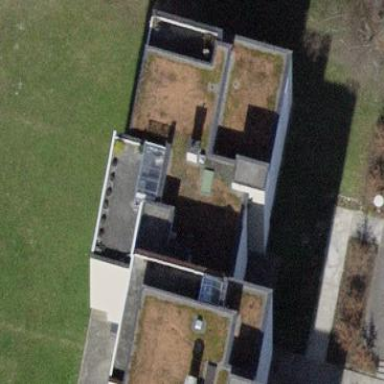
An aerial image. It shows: Residential building.